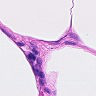
Metastatic tissue present: no